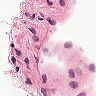
Metastatic tissue present: no